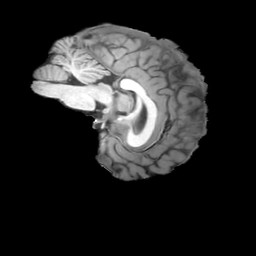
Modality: T1w
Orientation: sagittal